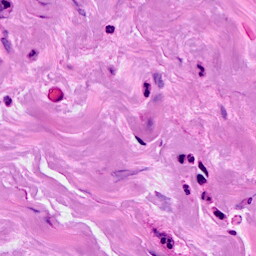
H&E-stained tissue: Breast